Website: walmart
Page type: billing-address
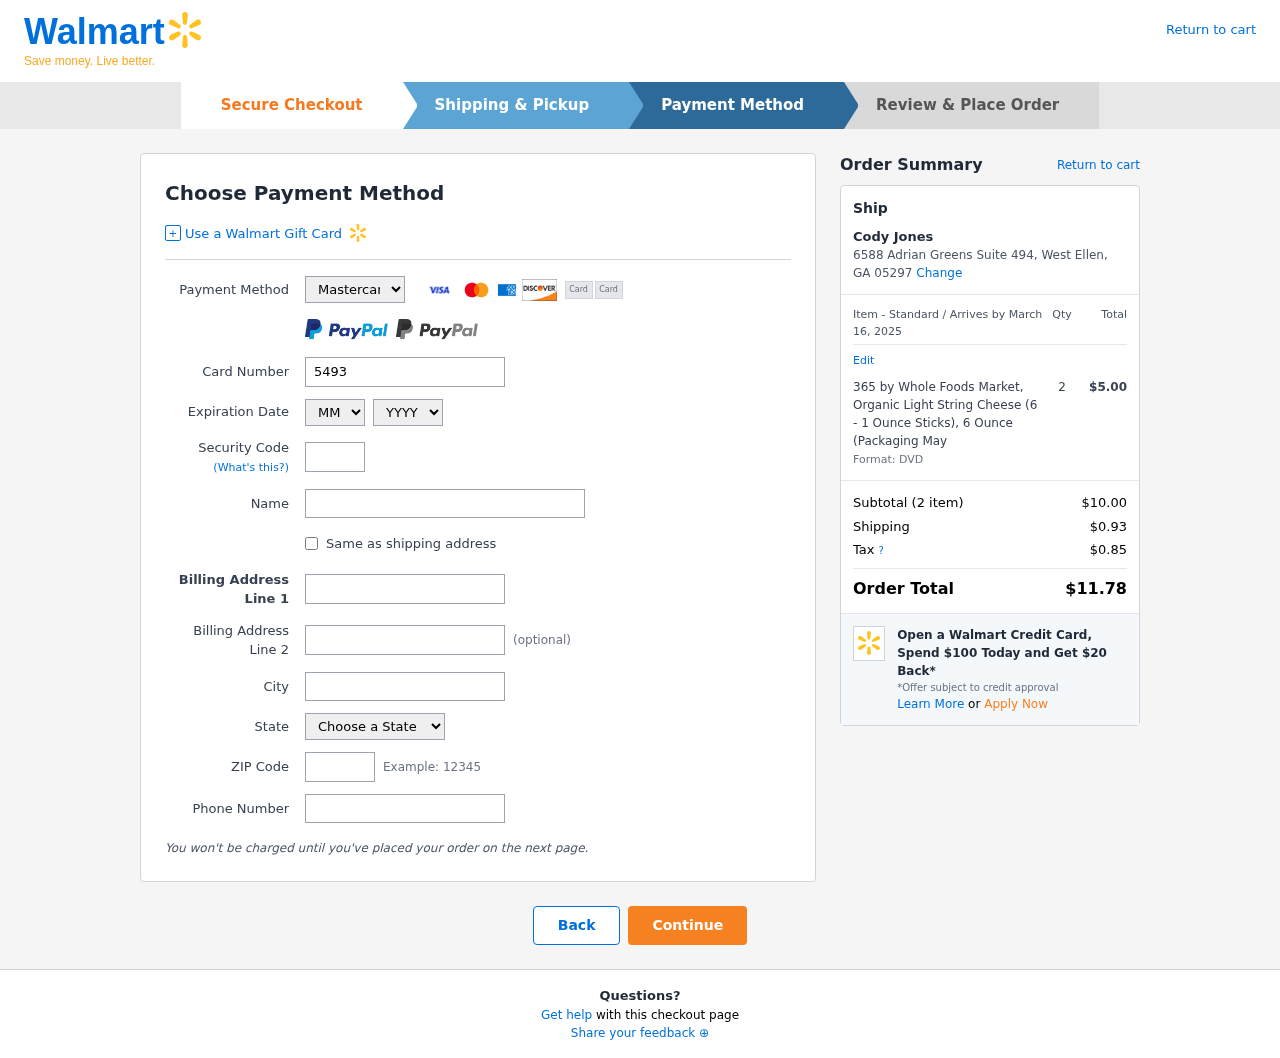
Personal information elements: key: PII_CARD_CVV
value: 926
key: PII_CARD_EXPIRY_MONTH
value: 07
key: PII_CARD_EXPIRY_YEAR
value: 26
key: PII_CARD_NUMBER
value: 5493 8369 8750 3570
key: PII_CARD_TYPE
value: Mastercard
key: PII_CITY
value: West Ellen
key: PII_CITY_STATE_ZIP
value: West Ellen, GA 05297
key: PII_FULLNAME
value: Cody Jones
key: PII_PHONE
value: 4472570208
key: PII_POSTCODE
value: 05297
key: PII_STATE
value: Georgia
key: PII_STREET
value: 6588 Adrian Greens Suite 494
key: PII_STREET2
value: Apt. 689
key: PII_FULLNAME2
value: Cody Jones
Product elements: key: PRODUCT1_NAME
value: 365 by Whole Foods Market, Organic Light String Cheese (6 - 1 Ounce Sticks), 6 Ounce (Packaging May
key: PRODUCT1_PRICE
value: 5
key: PRODUCT1_QUANTITY
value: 2
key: PRODUCT1_DESC
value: Format: DVD
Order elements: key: ORDER_DELIVERY_DATE
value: March 16, 2025
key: ORDER_NUM_ITEMS
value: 2
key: ORDER_SUBTOTAL
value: $10.00
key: ORDER_SHIPPING_COST
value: $0.93
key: ORDER_TAX
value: $0.85
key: ORDER_TOTAL
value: $11.78